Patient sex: F
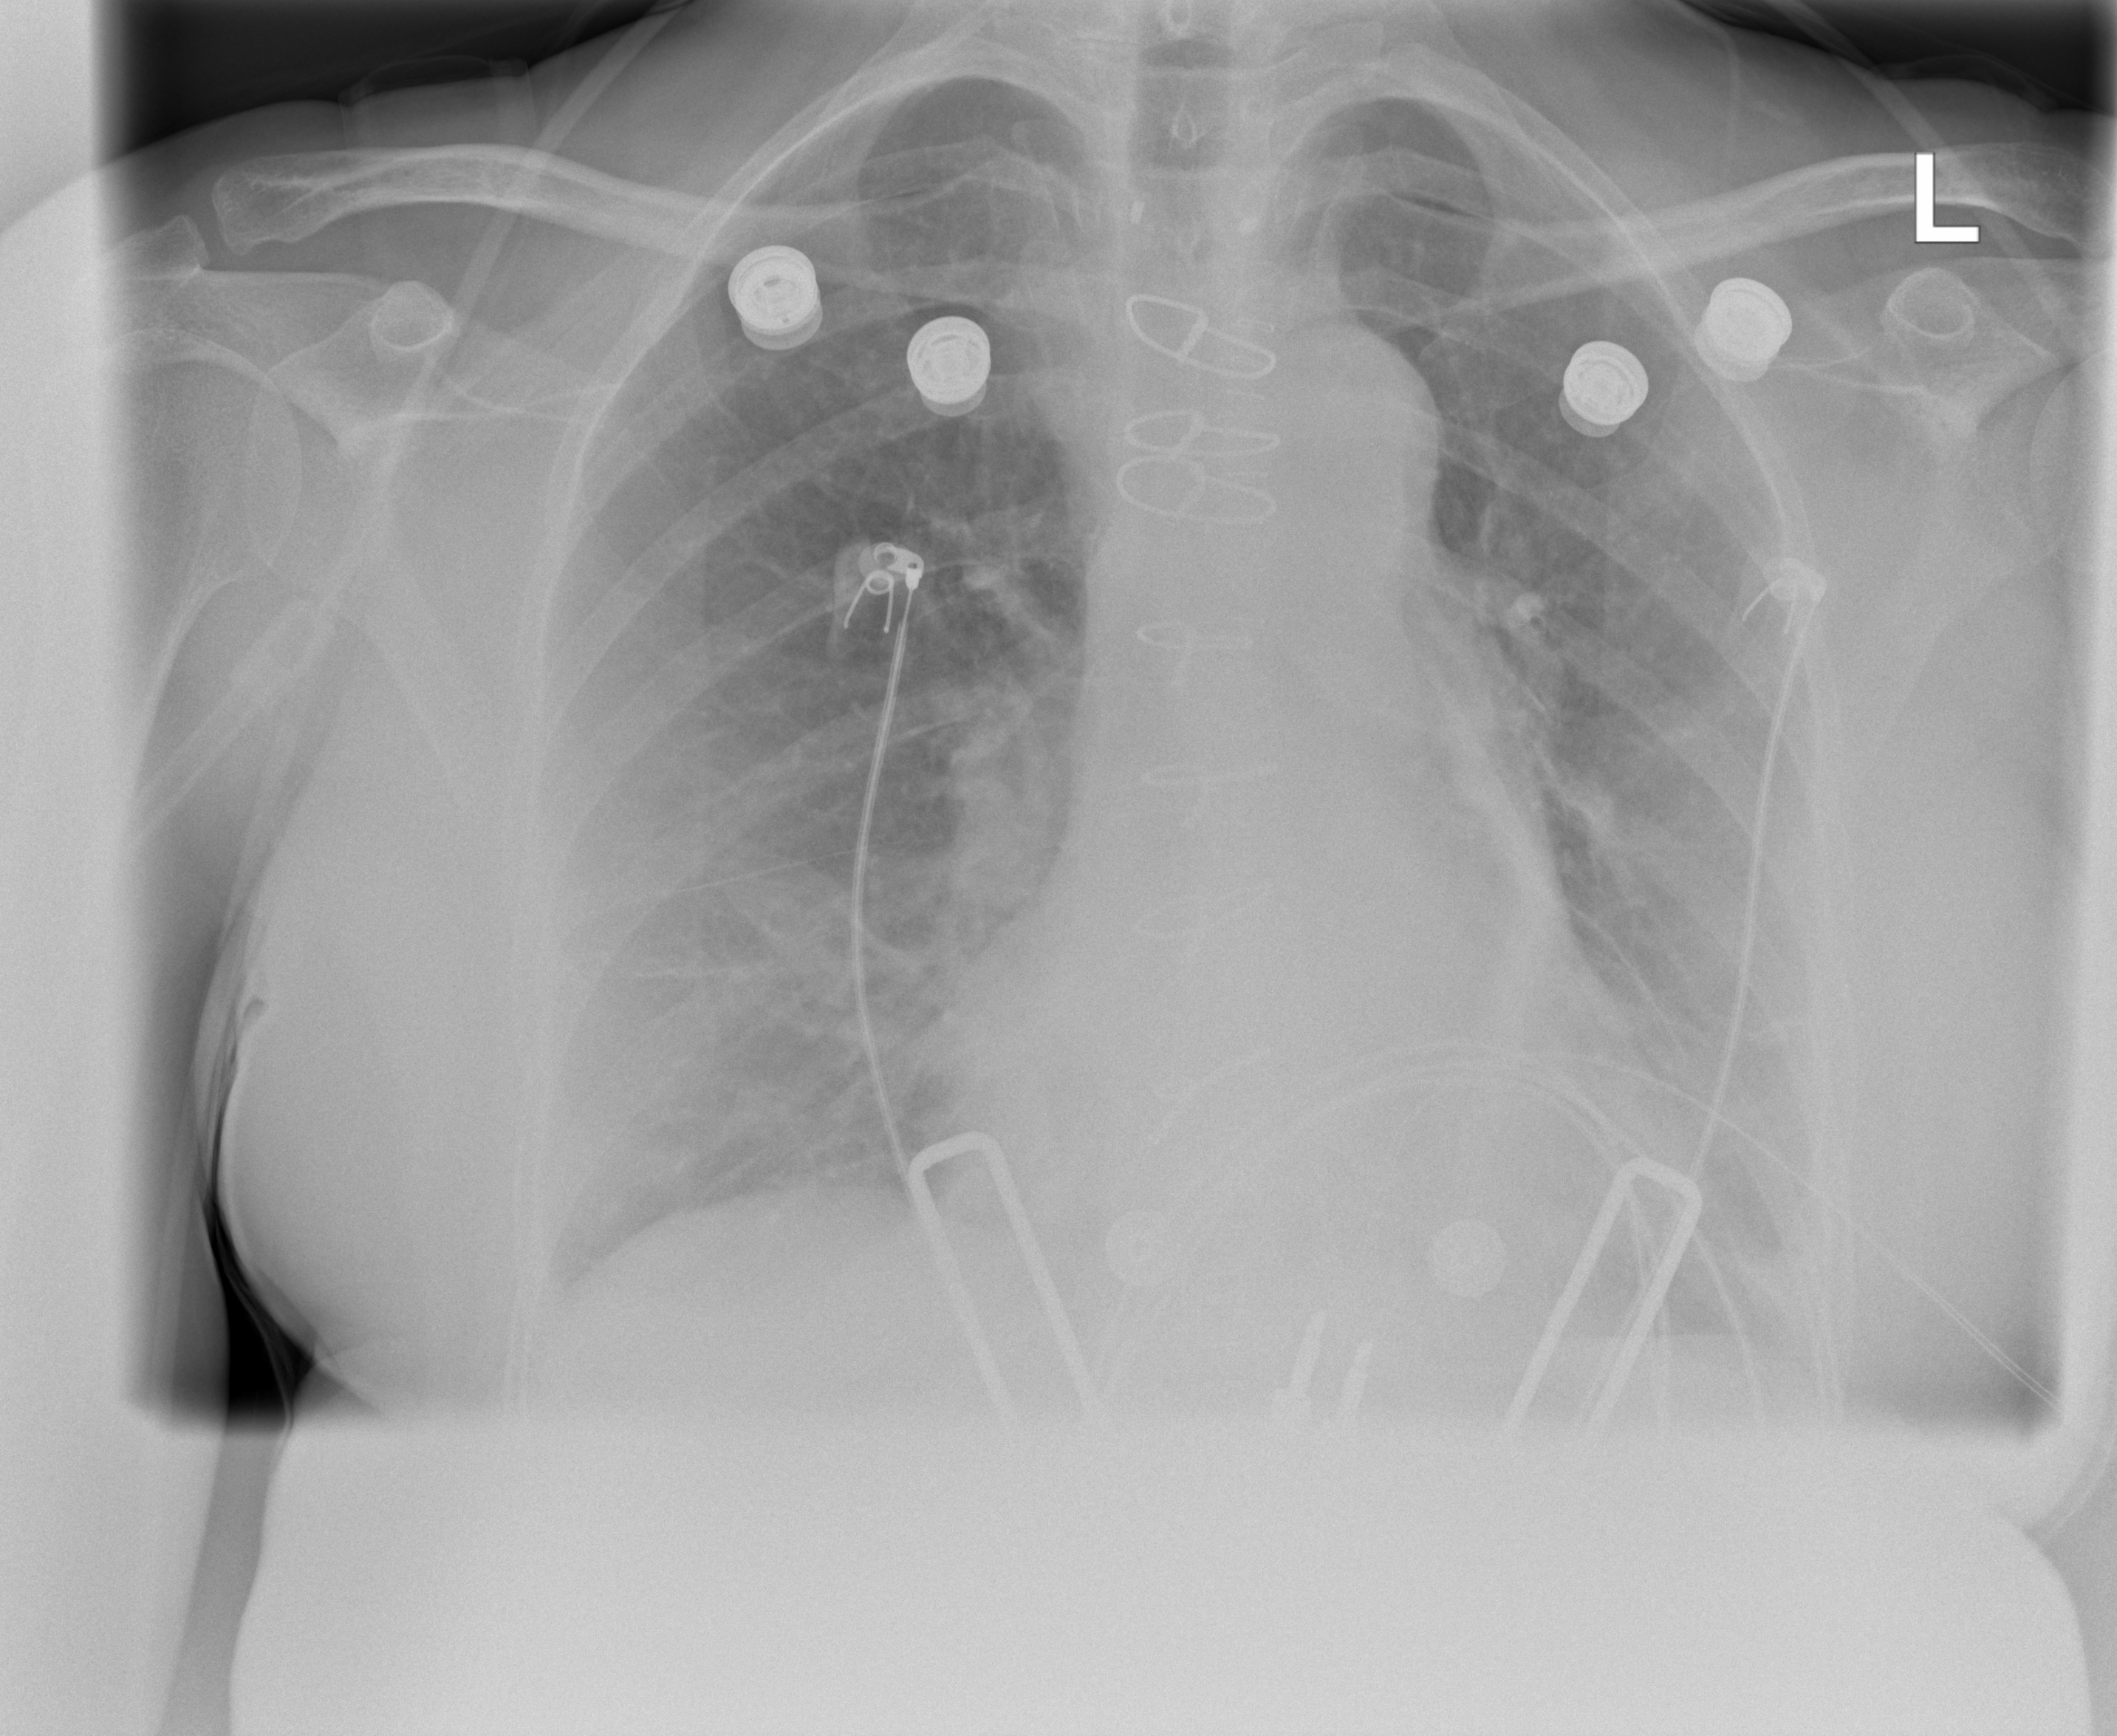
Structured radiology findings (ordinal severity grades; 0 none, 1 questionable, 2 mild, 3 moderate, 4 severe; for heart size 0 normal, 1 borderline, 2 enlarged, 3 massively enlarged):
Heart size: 2
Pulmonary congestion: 2
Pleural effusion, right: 2
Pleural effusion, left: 2
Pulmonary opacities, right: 2
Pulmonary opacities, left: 2
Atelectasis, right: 2
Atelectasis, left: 2